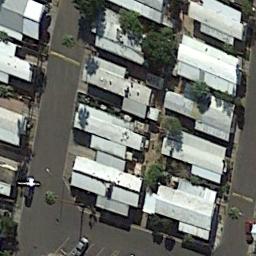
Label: mobile_home_park